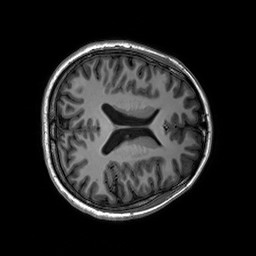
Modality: T1w
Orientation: axial
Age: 25
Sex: female
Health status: healthy
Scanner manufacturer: siemens
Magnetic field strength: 3 T
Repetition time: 2.3 s
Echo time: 0.00236 s